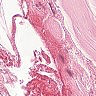
Metastatic tissue present: no